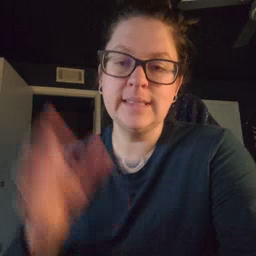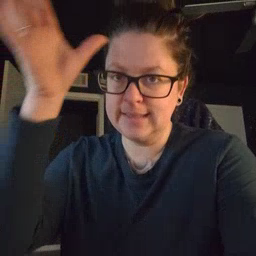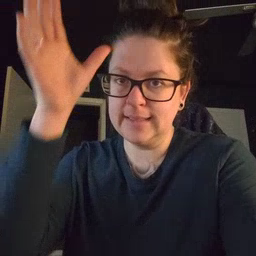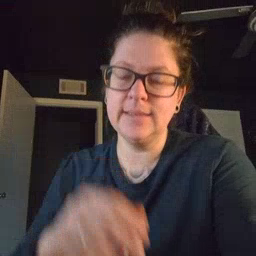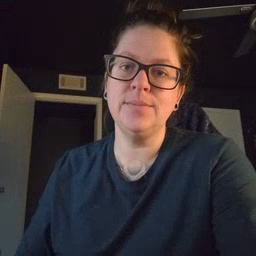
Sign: dad